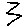
Label: zigzag